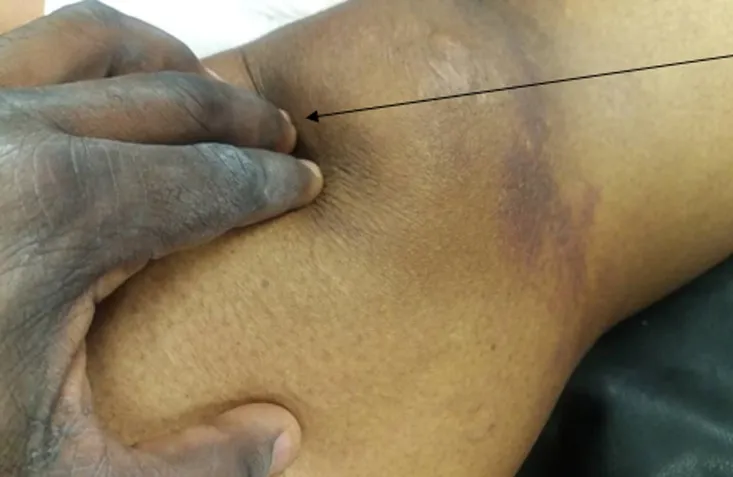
shows the dimpling at the superior pole of the patellar.
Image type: medical_photograph (skin_photograph)